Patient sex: M
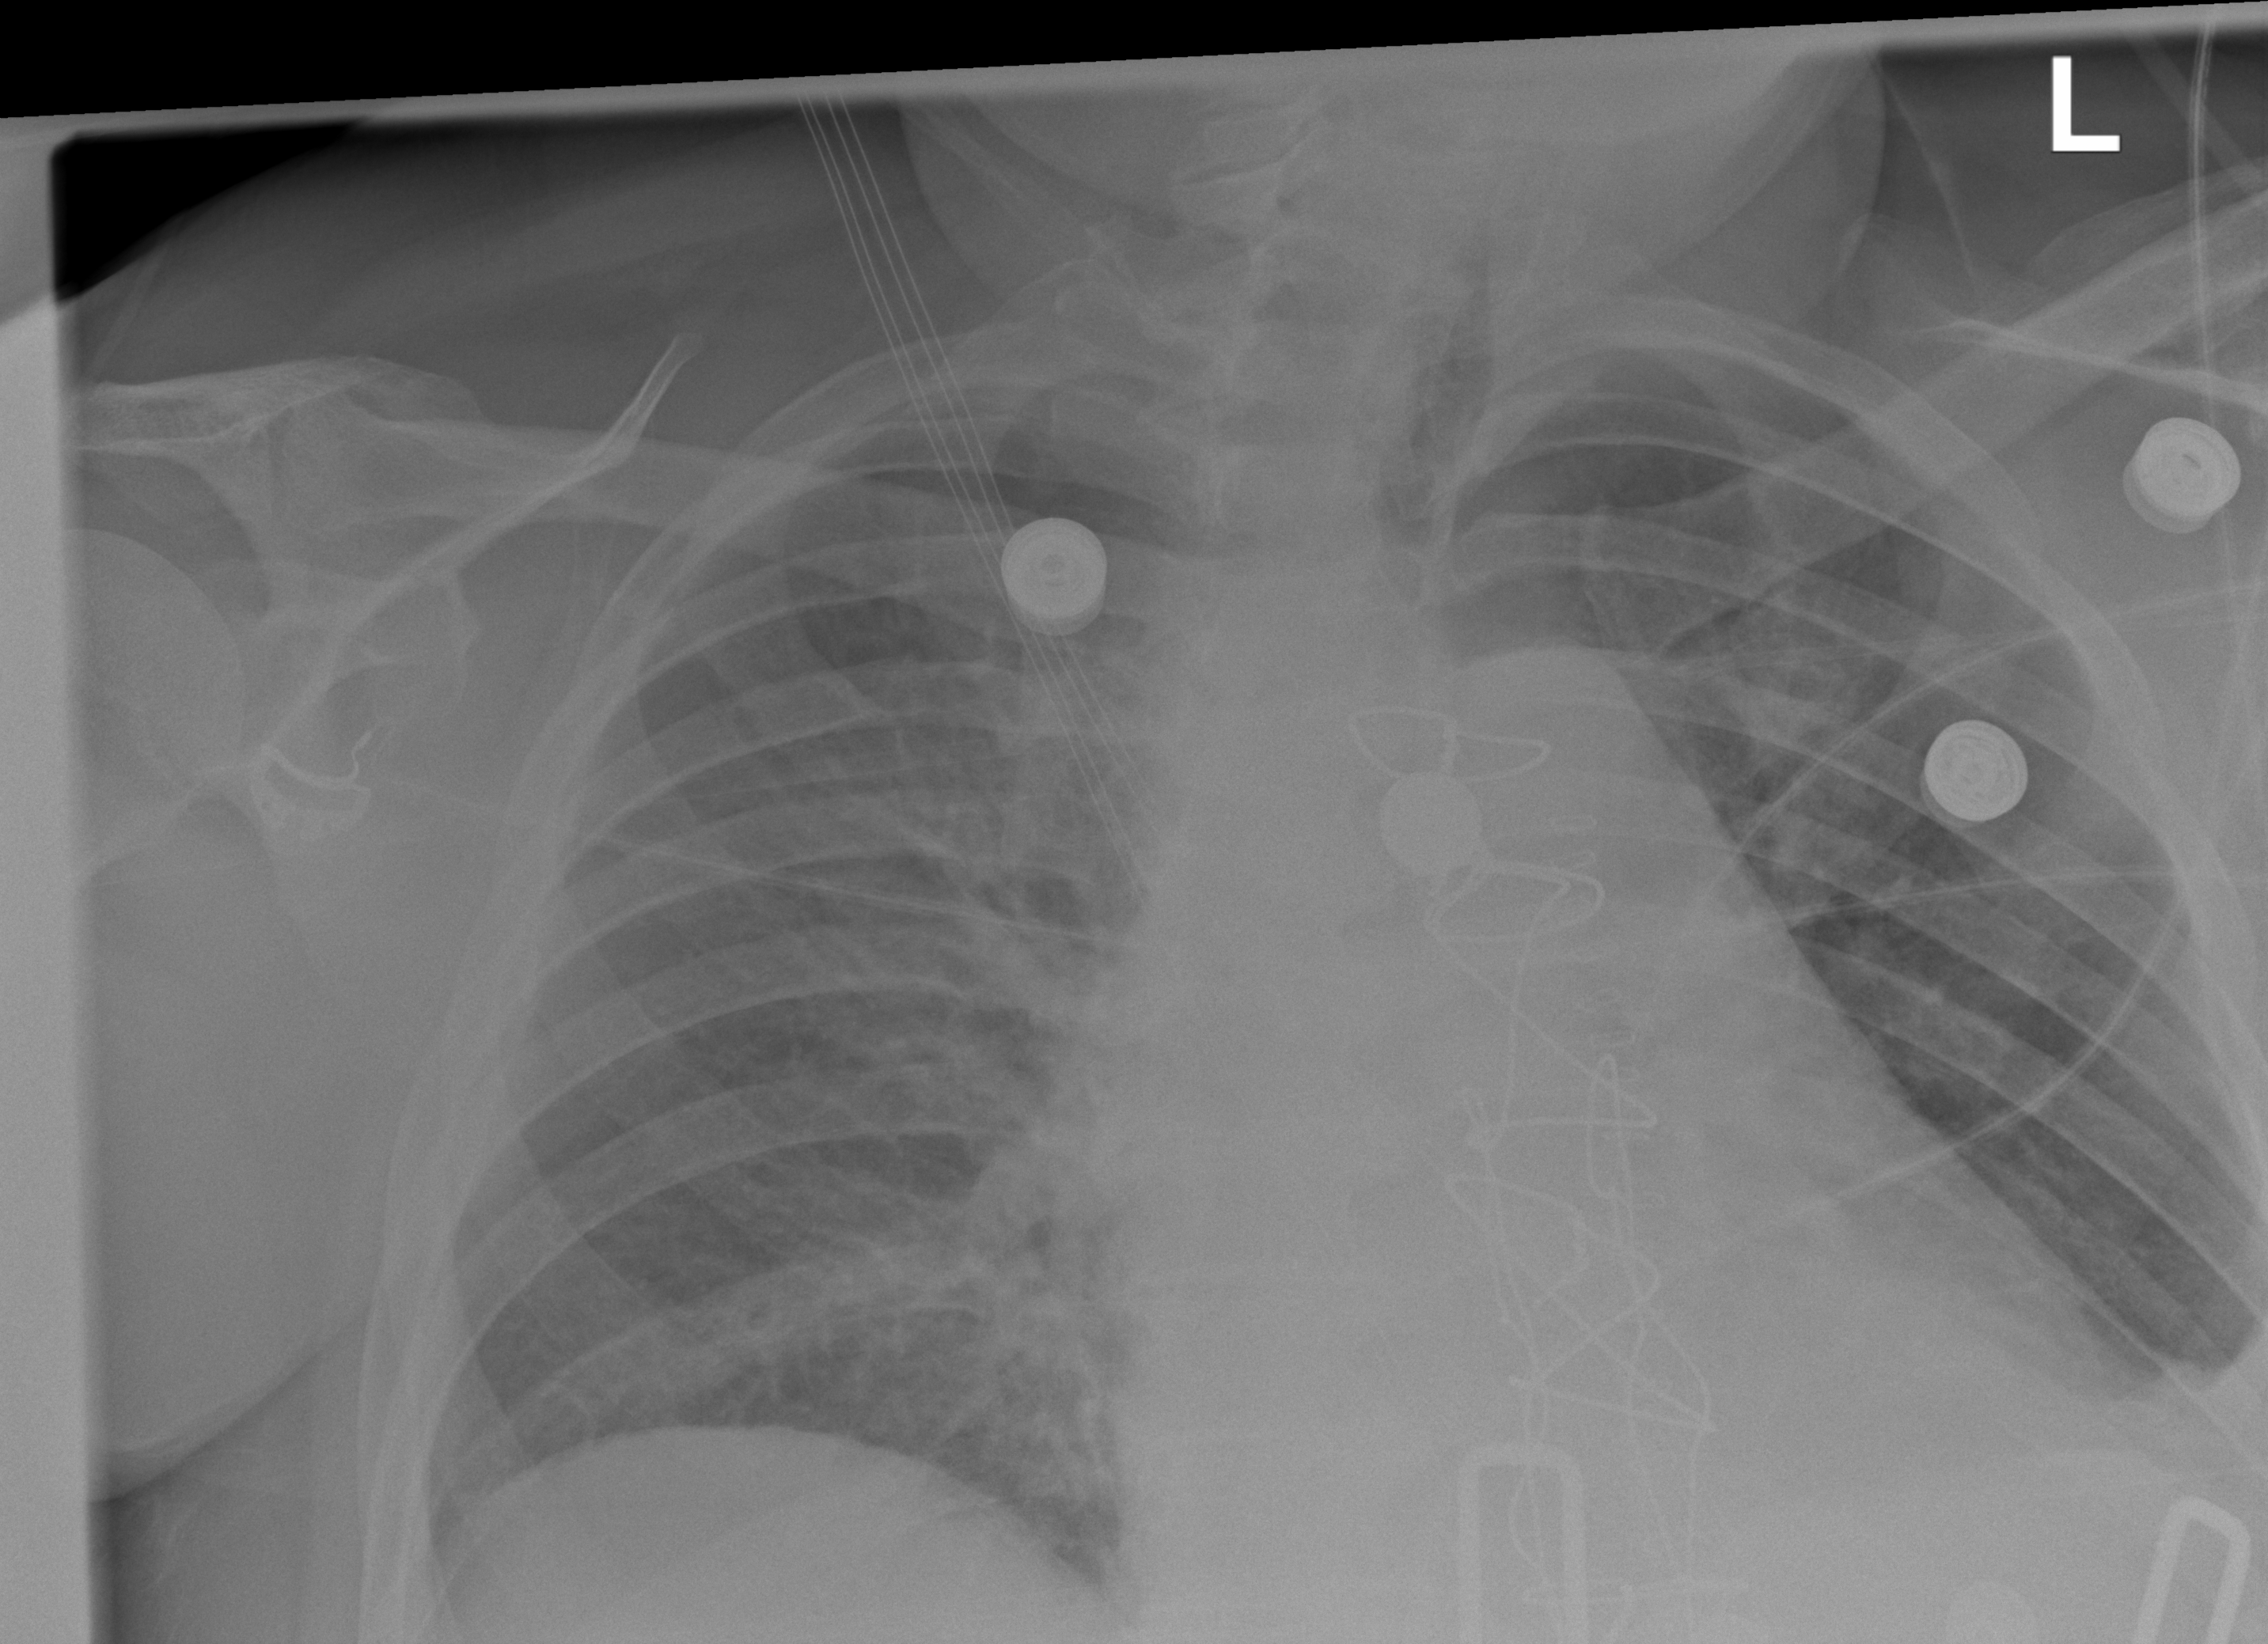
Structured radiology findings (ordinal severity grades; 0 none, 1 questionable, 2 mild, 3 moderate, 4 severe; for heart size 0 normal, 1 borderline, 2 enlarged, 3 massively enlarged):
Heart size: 2
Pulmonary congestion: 3
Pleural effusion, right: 0
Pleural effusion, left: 2
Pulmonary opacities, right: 2
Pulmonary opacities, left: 0
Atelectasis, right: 2
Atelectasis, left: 2